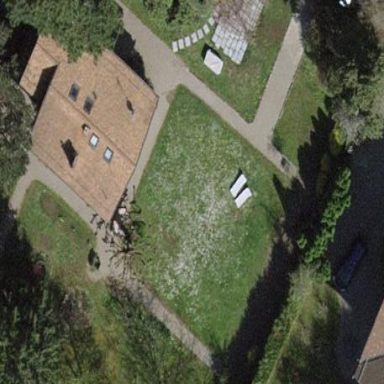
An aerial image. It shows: Garden enclosed by fence.